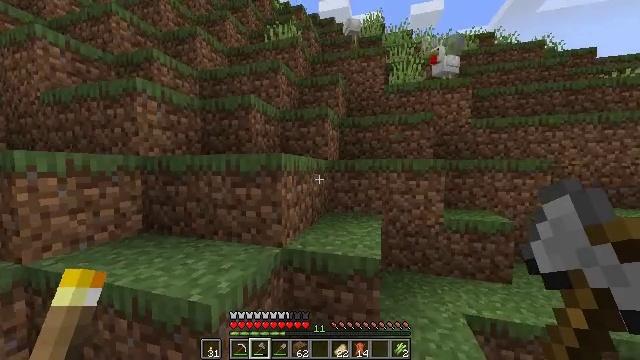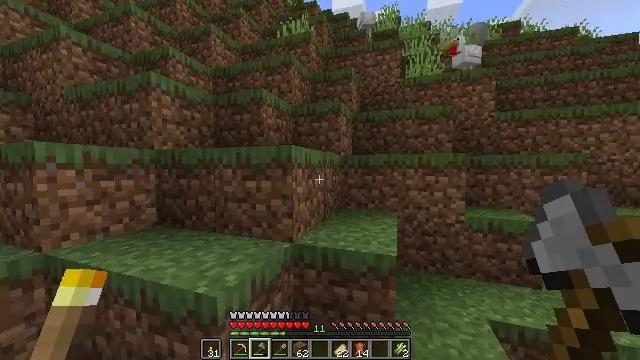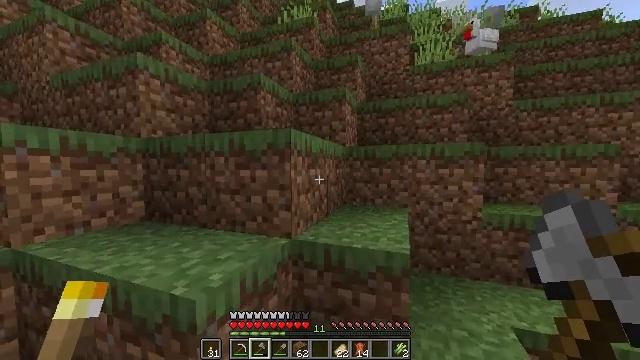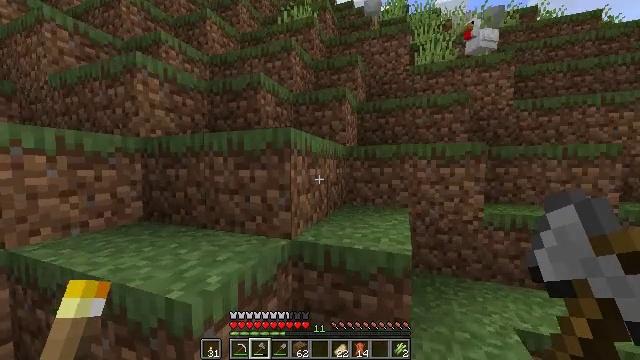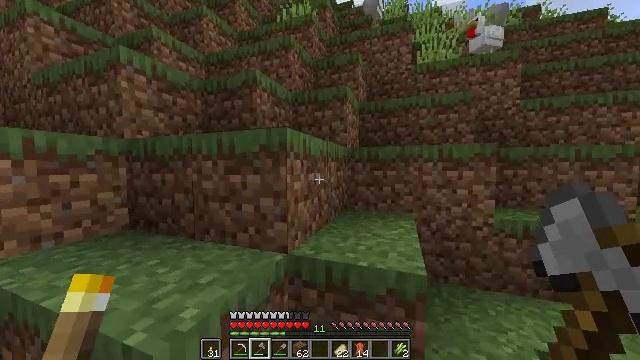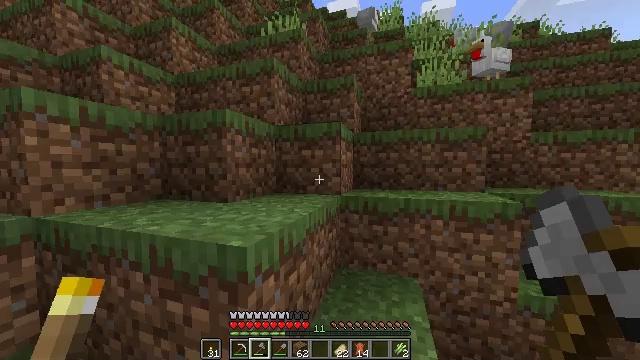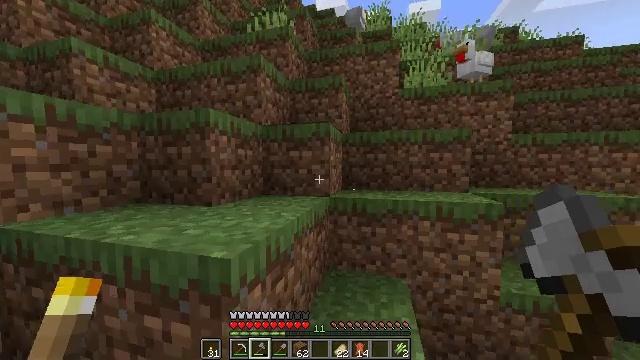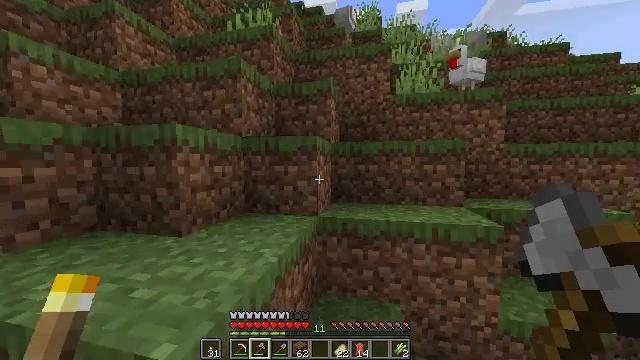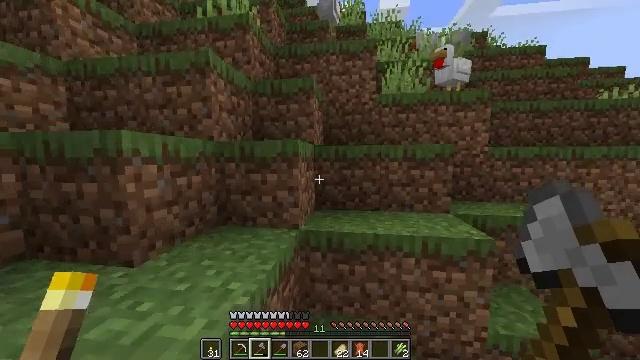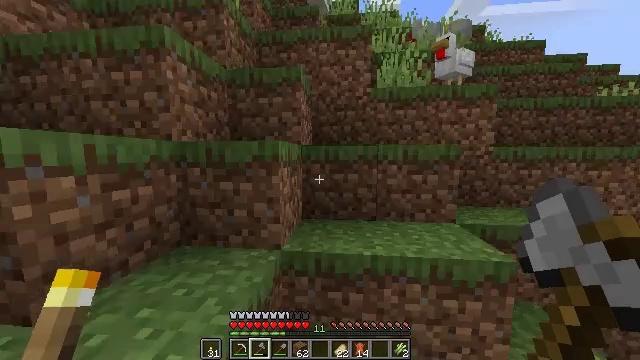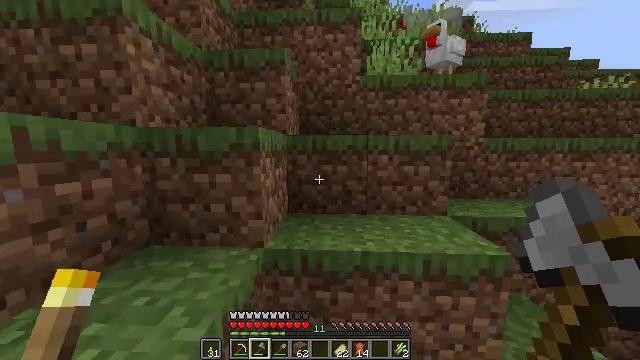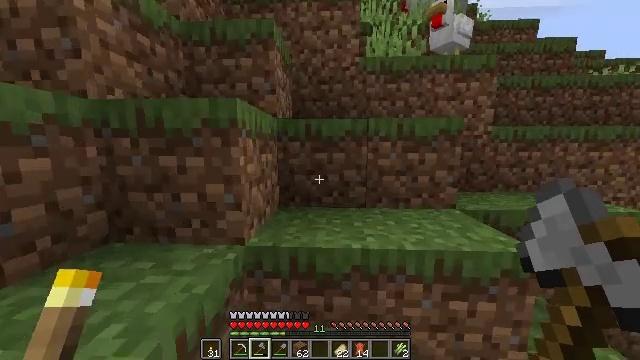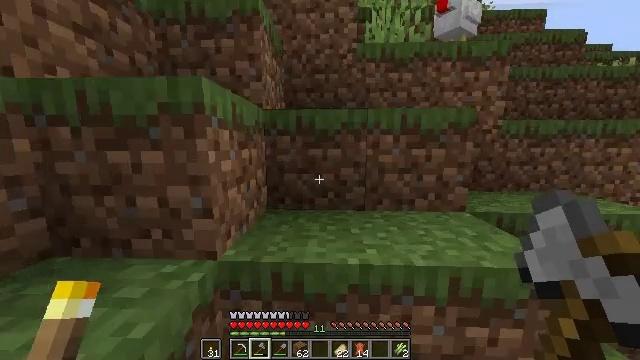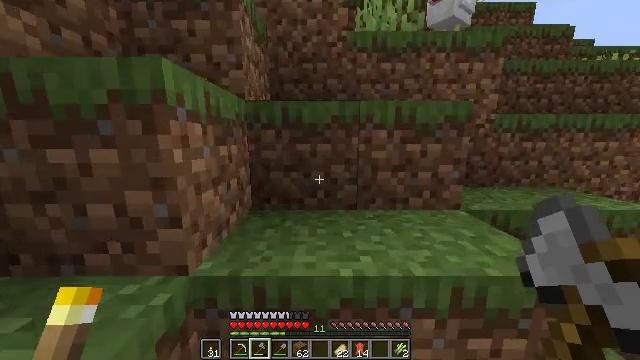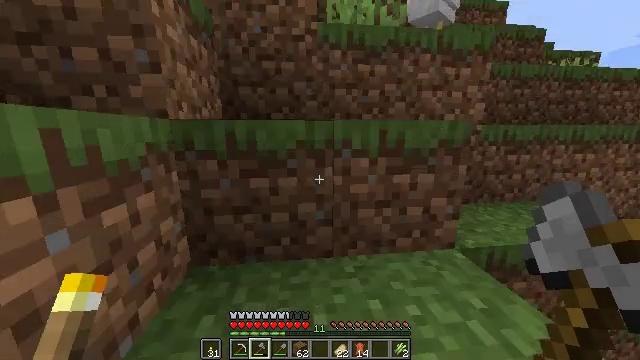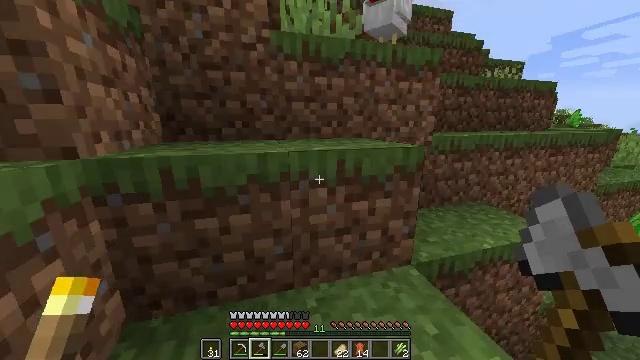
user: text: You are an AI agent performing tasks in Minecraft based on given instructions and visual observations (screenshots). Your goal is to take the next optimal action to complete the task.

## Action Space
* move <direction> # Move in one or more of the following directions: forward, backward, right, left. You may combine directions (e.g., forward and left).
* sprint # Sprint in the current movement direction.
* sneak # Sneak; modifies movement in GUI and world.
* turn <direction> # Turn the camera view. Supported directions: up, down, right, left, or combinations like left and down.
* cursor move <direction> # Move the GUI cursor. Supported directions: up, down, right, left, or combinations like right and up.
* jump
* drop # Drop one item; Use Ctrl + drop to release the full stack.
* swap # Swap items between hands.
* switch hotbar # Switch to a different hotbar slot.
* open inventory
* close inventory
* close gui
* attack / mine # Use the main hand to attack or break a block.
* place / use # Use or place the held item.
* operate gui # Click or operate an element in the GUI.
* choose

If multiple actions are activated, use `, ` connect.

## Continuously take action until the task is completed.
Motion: motion action
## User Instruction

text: Collect sunflower from the field.
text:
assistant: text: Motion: move forward, sprint, turn left, jump
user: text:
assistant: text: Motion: move forward, sprint, turn left, jump
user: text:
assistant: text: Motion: move forward, sprint, jump
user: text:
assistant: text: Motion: move forward, sprint, jump
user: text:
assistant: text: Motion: move forward and move right, sprint, turn right, jump
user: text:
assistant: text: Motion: move forward and move right, sprint, turn right, jump
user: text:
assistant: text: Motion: move forward and move right, sprint, turn right, jump
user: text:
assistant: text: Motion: move forward and move right, sprint, turn right and down, jump
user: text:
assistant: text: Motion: move forward and move right, sprint, turn right, jump
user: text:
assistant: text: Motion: move forward and move right, sprint, turn right and down, jump
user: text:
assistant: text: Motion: move forward and move right, sprint, jump
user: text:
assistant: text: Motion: move forward, sprint, jump
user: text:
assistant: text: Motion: move forward, sprint, turn right and down, jump
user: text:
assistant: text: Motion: move forward and move right, sprint, turn right and down, jump
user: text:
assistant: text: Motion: move forward and move right, sprint, turn right and down, jump
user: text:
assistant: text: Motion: move forward and move right, sprint, turn right, jump
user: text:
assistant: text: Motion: move forward and move right, sprint, jump
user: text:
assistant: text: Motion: move forward and move right, sprint, jump
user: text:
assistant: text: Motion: move forward, sprint, jump
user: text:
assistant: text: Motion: move forward and move left, sprint, turn left, jump
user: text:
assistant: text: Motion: move forward and move left, sprint, turn left and up, jump
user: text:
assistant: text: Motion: move forward and move left, sprint, turn left and up, jump
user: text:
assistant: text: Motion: move forward and move left, sprint, turn left and up, jump
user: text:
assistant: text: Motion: move forward and move left, sprint, turn left and up, jump
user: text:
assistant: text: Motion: move forward and move left, sprint, turn left and up, jump
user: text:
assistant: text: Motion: move forward and move left, sprint, jump
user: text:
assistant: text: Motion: move forward and move right, sprint, turn right and down, jump
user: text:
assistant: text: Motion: move forward and move right, sprint, turn right and down, jump
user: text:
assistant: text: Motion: move forward and move right, sprint, turn right and down, jump
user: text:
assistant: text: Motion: move forward and move right, sprint, turn right and down, jump